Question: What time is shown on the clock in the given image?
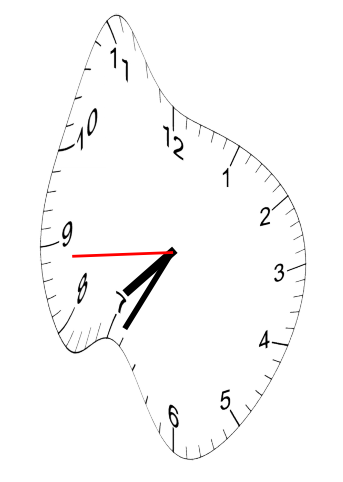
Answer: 07:34:44